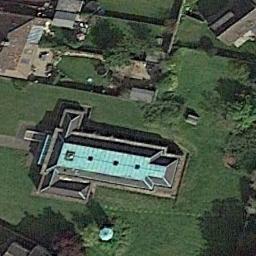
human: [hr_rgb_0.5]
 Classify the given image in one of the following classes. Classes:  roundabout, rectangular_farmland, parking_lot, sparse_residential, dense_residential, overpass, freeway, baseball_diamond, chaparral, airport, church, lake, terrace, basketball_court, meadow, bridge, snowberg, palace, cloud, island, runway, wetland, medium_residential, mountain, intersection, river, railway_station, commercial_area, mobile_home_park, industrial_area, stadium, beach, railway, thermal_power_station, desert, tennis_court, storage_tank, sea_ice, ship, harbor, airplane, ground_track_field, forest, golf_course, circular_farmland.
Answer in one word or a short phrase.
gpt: church